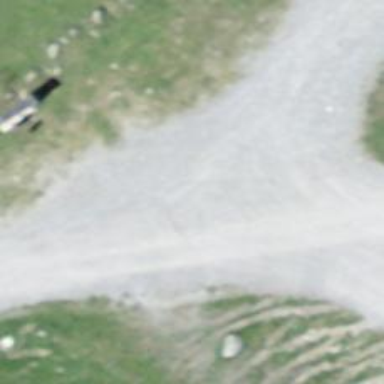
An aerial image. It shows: Unclassified road with gravel surface of grade 2 quality.